Question: I'm trying to map all the numbers in the image below, which I've done. But now I want to dynamically resize the image and map according to the window's width.

Here's the relevant html:
'''
<html>
<head>
<meta charset="utf-8">
<meta name="viewport" content="width=device-width, initial-scale=1">
<title>20 Keys</title>
<link rel="stylesheet" href="http://code.jquery.com/mobile/1.1.0/jquery.mobile-1.1.0.min.css" />
<link rel="stylesheet" type="text/css" href="css/styles.css">
<script src="http://code.jquery.com/jquery-1.7.1.min.js"></script>
<script src="http://code.jquery.com/mobile/1.1.0/jquery.mobile-1.1.0.min.js"></script>
<script src="js/script.js"></script>
</head>
<body>
<!-- Start of first page: #home-->
<div data-role="page" id="home" data-theme="b">
<div data-role="header">
<img src="images/20keyslogo.jpg" width="100%">
</div><!-- /header -->
<div class="white" data-role="content" data-theme="b">
<img id="imageMaps" src="images/20keys.jpg" usemap="#20Keys" width="100%" alt="Select Key" border="0"/>
<map id="20Keys" name="20Keys">
<area shape="circle" alt="Key 1" title="" coords="41,54,31" href="" target="" />
<area shape="circle" alt="Key 2" title="" coords="41,543,31" href="" target="" />
<area shape="circle" alt="Key 3" title="" coords="538,543,31" href="" target="" />
<area shape="circle" alt="Key 4" title="" coords="499,293,31" href="" target="" />
<area shape="circle" alt="Key 5" title="" coords="484,213,31" href="" target="" />
<area shape="circle" alt="Key 6" title="" coords="79,293,31" href="" target="" />
<area shape="circle" alt="Key 7" title="" coords="141,145,31" href="" target="" />
<area shape="circle" alt="Key 8" title="" coords="483,374,31" href="" target="" />
<area shape="circle" alt="Key 9" title="" coords="209,99,31" href="" target="" />
<area shape="circle" alt="Key 10" title="" coords="290,504,31" href="" target="" />
<area shape="circle" alt="Key 11" title="" coords="289,83,31" href="" target="" />
<area shape="circle" alt="Key 12" title="" coords="370,99,31" href="" target="" />
<area shape="circle" alt="Key 13" title="" coords="370,488,31" href="" target="" />
<area shape="circle" alt="Key 14" title="" coords="95,213,31" href="" target="" />
<area shape="circle" alt="Key 15" title="" coords="438,442,31" href="" target="" />
<area shape="circle" alt="Key 16" title="" coords="438,145,31" href="" target="" />
<area shape="circle" alt="Key 17" title="" coords="95,374,31" href="" target="" />
<area shape="circle" alt="Key 18" title="" coords="141,442,31" href="" target="" />
<area shape="circle" alt="Key 19" title="" coords="209,488,31" href="" target="" />
<area shape="circle" alt="Key 20" title="" coords="538,45,31" href="" target="" />
</map>
<p><a href="#two" data-role="button">Interactions between any two keys</a></p>
<p><a href="#about" data-role="button">About 20 Keys</a></p>
<p><a href="http://www.20keysglobal.com" data-role="button">Visit International 20 Keys Website</a></p>
<p><a href="#register" data-role="button" data-rel="dialog" data-transition="pop">Register for Pro Version</a></p>
<p><a href="mailto:christiaan.grove@odi.co.za" data-role="button">Make Suggestion for Improvement</a></p>
</div><!-- /content -->
<div data-role="footer" data-theme="d">
<p class="margin">
<a href="#home" data-rel="back" data-role="button" data-inline="true" data-icon="gear">Settings</a>
</p>
</div><!-- /footer -->
</div><!-- /page one -->
'''
And here's the javascript I used from the best answer in <URL>:
'''
window.onload = function () {
var ImageMap = function (map) {
var n,
areas = map.getElementsByTagName('area'),
len = areas.length,
coords = [],
previousWidth = 604;
for (n = 0; n < len; n++) {
coords[n] = areas[n].coords.split(',');
}
this.resize = function () {
var n, m, clen,
x = document.body.clientWidth / previousWidth;
for (n = 0; n < len; n++) {
clen = coords[n].length;
for (m = 0; m < clen; m++) {
coords[n][m] *= x;
}
areas[n].coords = coords[n].join(',');
}
previousWidth = document.body.clientWidth;
return true;
};
window.onresize = this.resize;
},
imageMap = new ImageMap(document.getElementById('20Keys'));
imageMap.resize();
return;
}
'''
The image and map does resize on according to the window width but unfortunately not as perfectly as I'd like it to. Only the first Key actually resizes perfectly when the window resizes. For the rest, the further away from the top left the more inaccurate it is.
I've already changed the image to be a perfect square in hope that it'll fix the problem but it hasn't.
I'm not too experienced in javascript, and my math skills aren't what they used to be. All help will be appreciated. Thank you in advance.
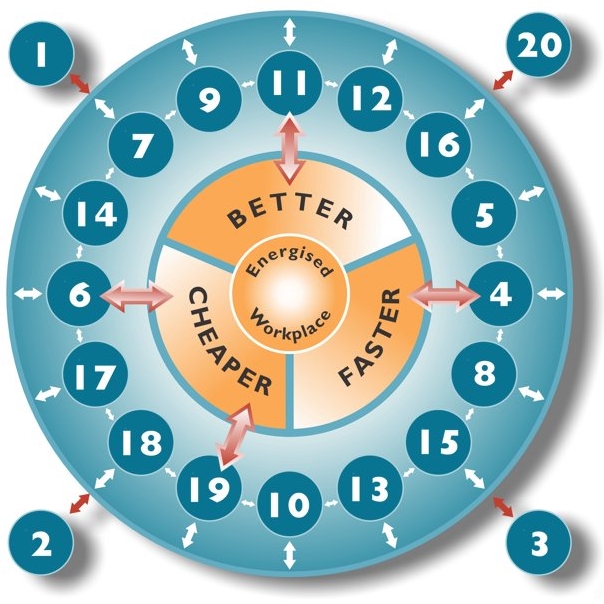
Answer: Probably the width of the image is not 100% of the 'body'.
Instead of calculating the scale ('x') with 'document.body.clientWidth', use the 'offsetWidth' of the image:
'''
x = img.offsetWidth / previousWidth;
:
previousWidth = img.offsetWidth;
'''
<URL>.
Notice, that the aspect ratio of the image doesn't need to be 1:1, the scale is the same for both directions, as long as you keep the original ratio of the image.
(The original code is maybe too much binded to the original question, rather than being a generic multi-purpose map resizer.)